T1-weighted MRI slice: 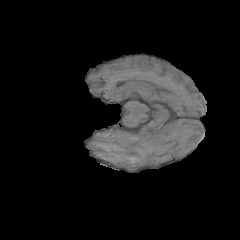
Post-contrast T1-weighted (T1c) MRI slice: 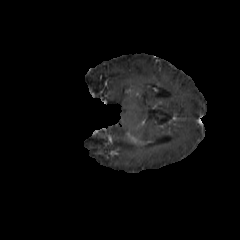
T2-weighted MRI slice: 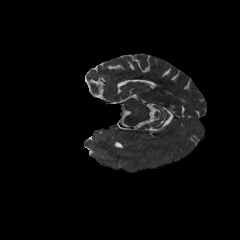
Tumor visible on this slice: no